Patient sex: M
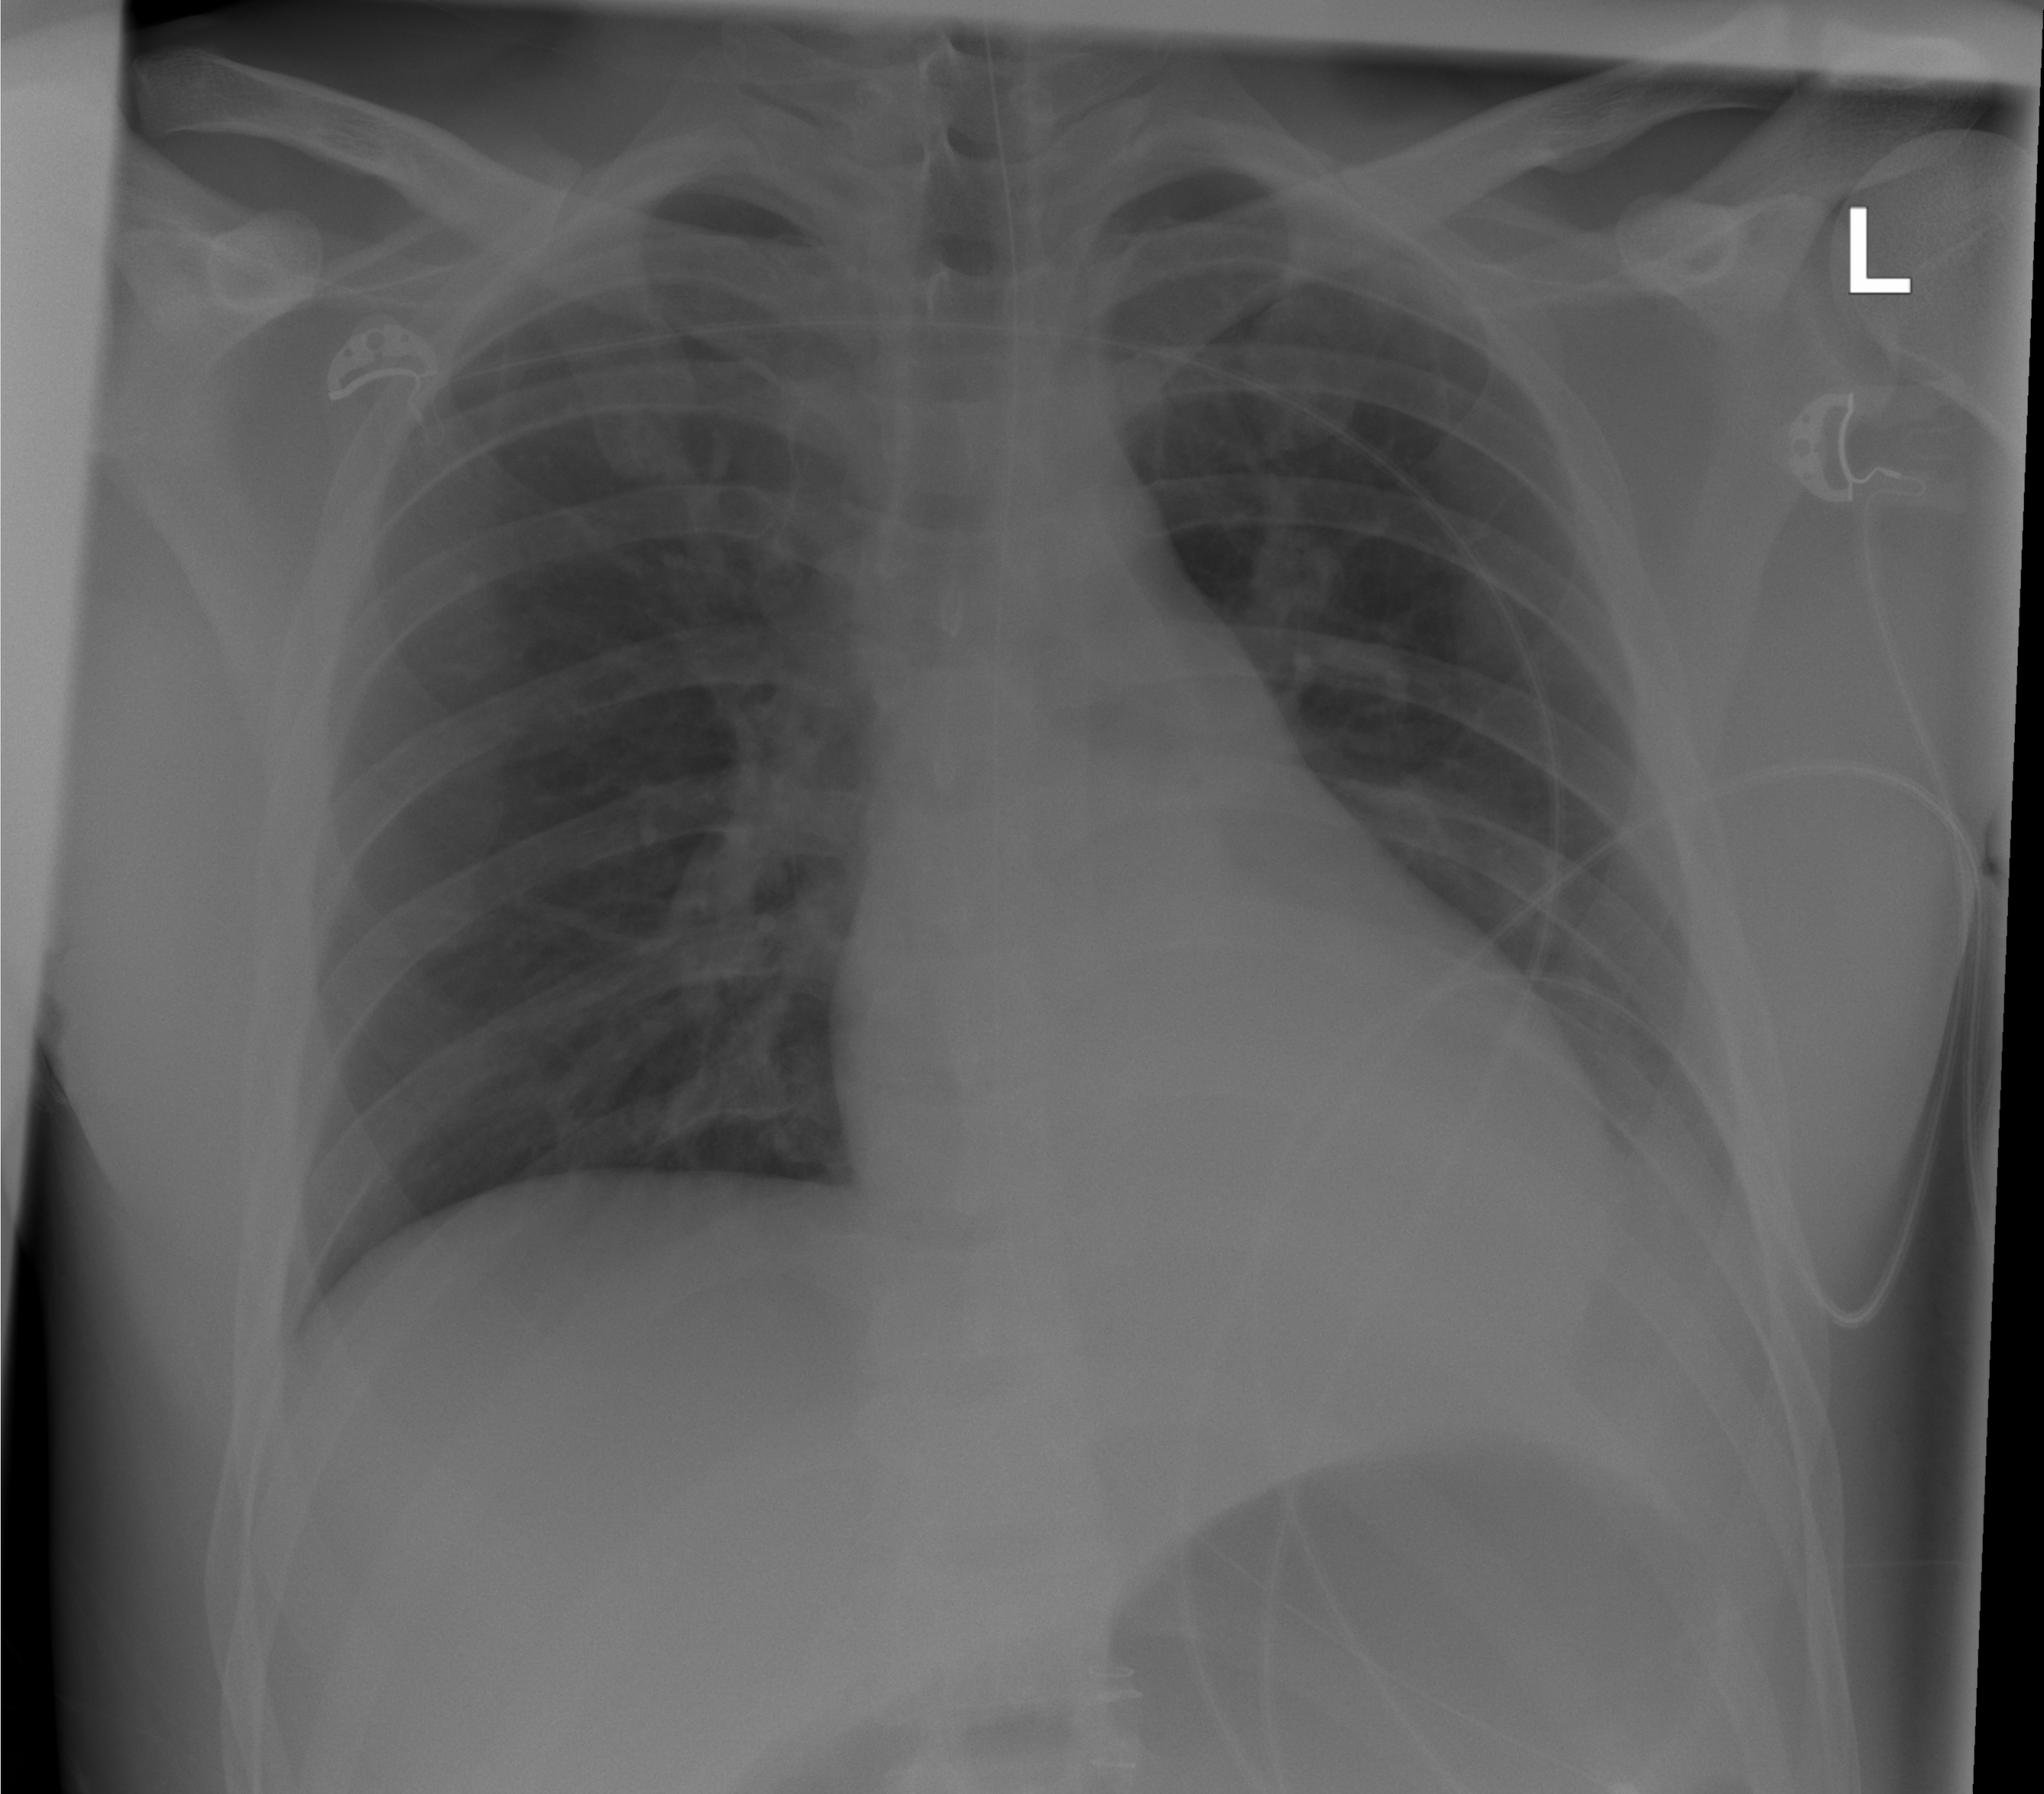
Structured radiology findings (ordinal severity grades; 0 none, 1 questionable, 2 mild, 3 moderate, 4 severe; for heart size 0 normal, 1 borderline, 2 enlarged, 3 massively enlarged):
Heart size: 0
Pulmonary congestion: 0
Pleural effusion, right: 0
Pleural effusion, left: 0
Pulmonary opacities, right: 0
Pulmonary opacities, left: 0
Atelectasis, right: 0
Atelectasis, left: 1